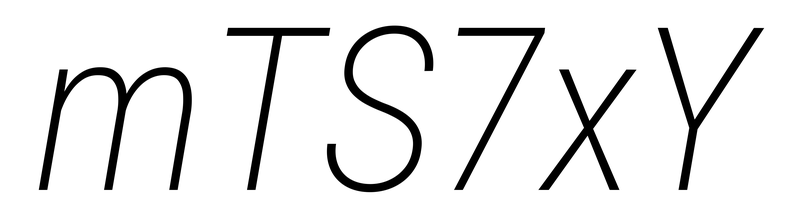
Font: Roboto-Italic_Condensed_ExtraLight_Italic